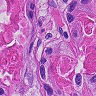
Metastatic tissue present: yes